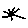
Label: sun